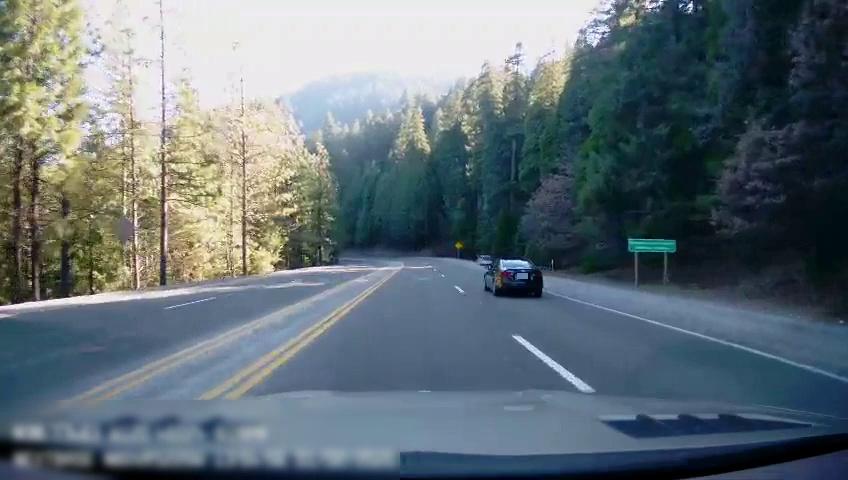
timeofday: Day
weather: Sunny
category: Drivable Space
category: Vehicles | Car
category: Vehicles | Car
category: Lanes | Opposite Lane
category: Lanes | Alternate Lane
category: Lanes | Current Lane
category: Lanes | Opposite Lane
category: Lanes | Current Lane
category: Lanes | Alternate Lane
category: Lanes | Opposite Lane
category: Traffic | Signs
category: Traffic | Signs